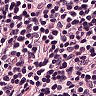
Metastatic tissue present: no